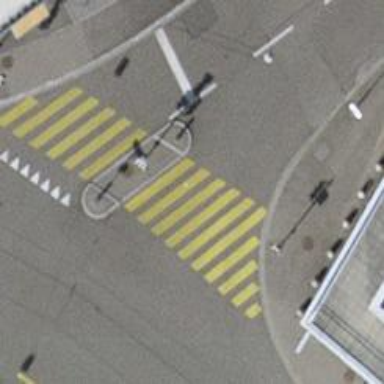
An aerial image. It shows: Zebra crossing with traffic signals and crossing island.